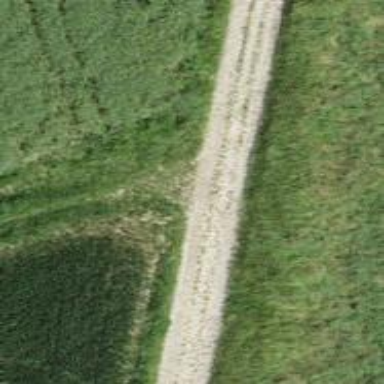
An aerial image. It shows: Dirt track with grade 4 tracktype.